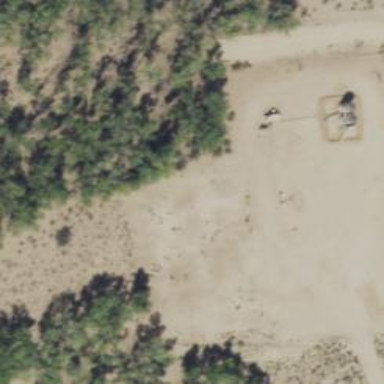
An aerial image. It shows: Petroleum well.